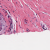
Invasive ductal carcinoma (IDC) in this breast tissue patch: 0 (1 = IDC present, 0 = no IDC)